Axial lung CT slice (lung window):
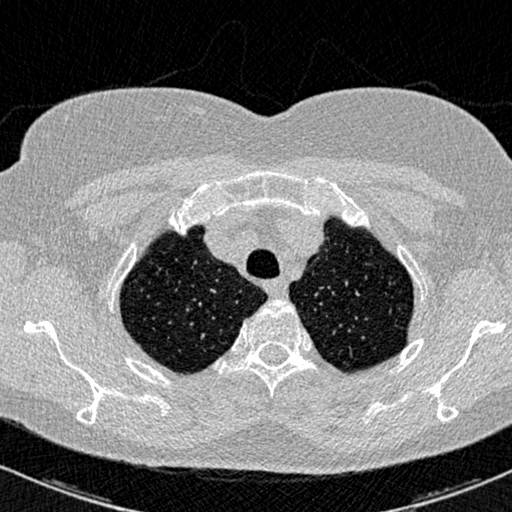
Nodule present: no